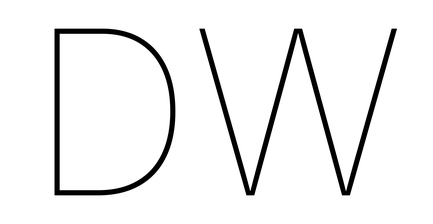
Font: Inter_Thin